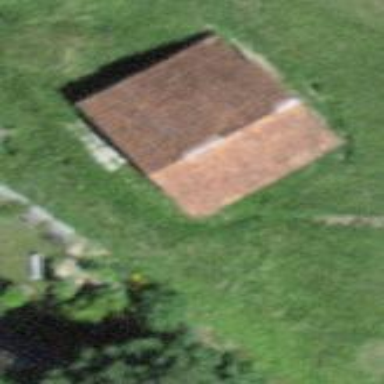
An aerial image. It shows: Barn.